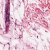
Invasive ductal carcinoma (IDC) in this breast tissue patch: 0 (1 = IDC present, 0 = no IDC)